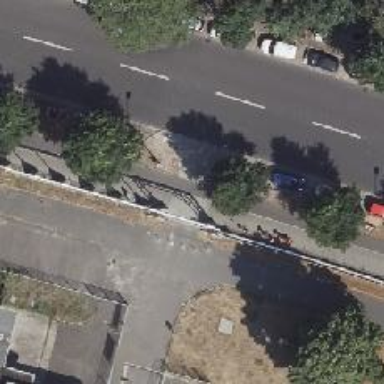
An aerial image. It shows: Footway.